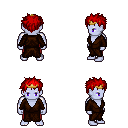
a pixel art fantasy rpg character, male body template, dark elf, purple skin, brown robe, red pants, red bedhead hairstyle, gold tiara, four views (front, back, left, right), 2x2 character sprite sheet, small pixel art, hard edges, no anti-aliasing